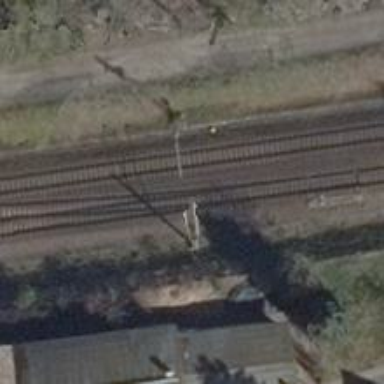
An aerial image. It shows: Railway switch with turnout to the right.